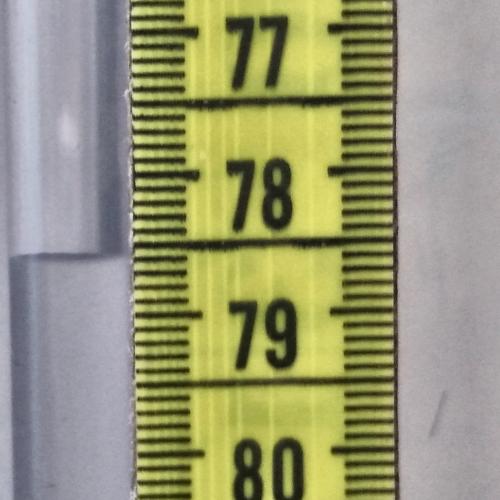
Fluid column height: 78.6 cm